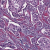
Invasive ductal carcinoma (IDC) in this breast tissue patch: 1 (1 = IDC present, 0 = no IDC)